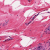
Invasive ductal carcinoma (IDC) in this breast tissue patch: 0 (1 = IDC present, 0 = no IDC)